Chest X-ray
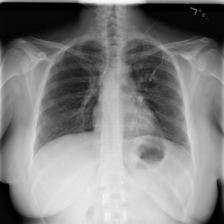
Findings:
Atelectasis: negative
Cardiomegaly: negative
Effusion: negative
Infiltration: negative
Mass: negative
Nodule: negative
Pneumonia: negative
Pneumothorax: negative
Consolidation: negative
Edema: negative
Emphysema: negative
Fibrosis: negative
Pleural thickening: negative
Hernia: negative